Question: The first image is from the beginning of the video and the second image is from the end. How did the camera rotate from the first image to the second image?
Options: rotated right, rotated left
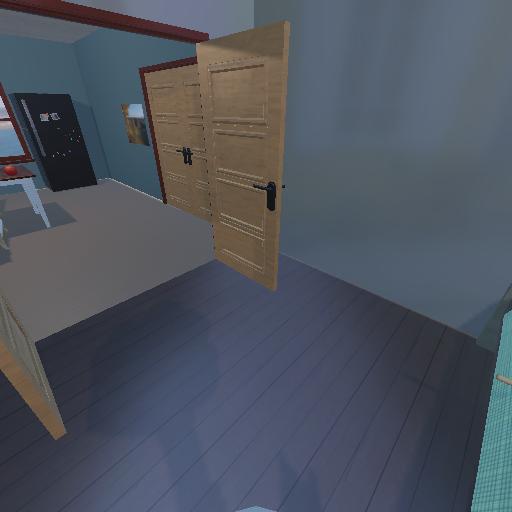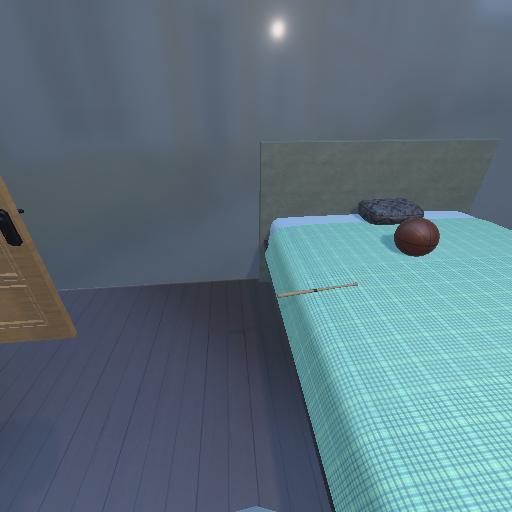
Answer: rotated right